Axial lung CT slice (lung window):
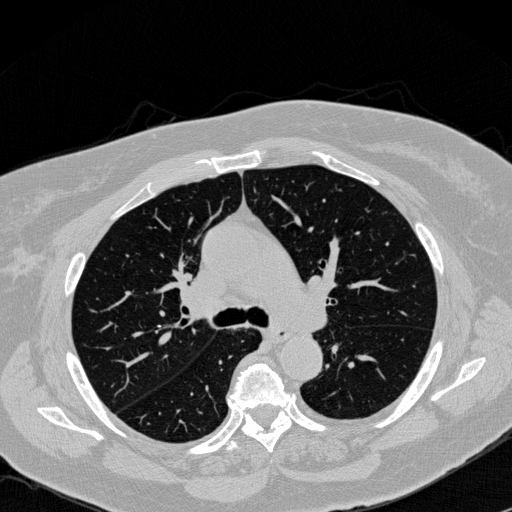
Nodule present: no